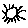
Label: sun